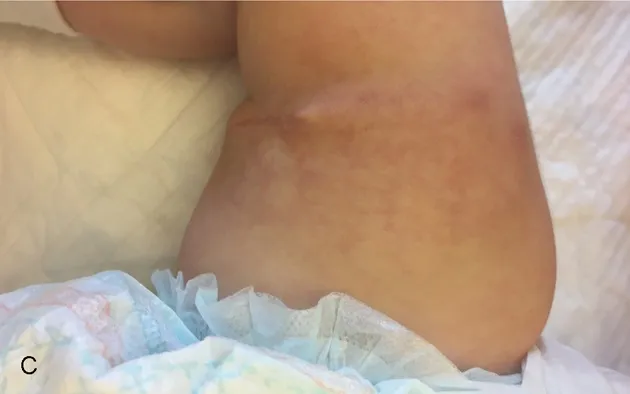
The same skin surface after 4 months of chemotherapy.
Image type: medical_photograph (other_medical_photograph)